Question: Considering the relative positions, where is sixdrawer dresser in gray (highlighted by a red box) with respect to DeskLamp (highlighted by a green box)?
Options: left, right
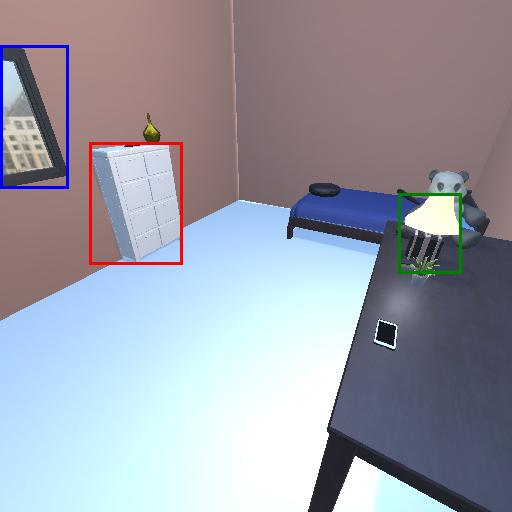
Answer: left